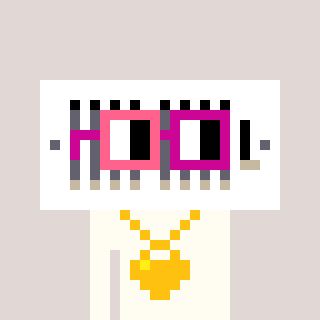
a pixel art character with square pink and red glasses, a vent-shaped head and a grayscale-colored body on a warm background